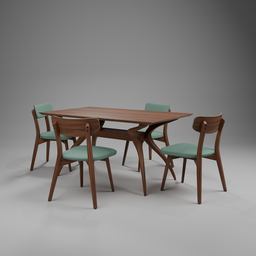
Label: furniture